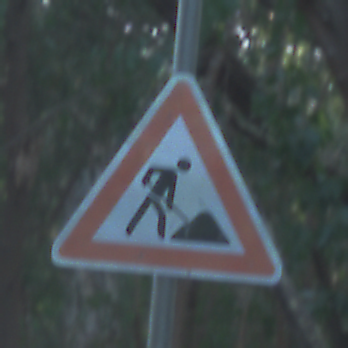
Verkehrszeichen: Arbeitsstelle
Umgebung: Outdoor, Nature
Tageszeit: MorningAfternoon
Wetter: Clear
Licht: Natural
Jahreszeit: NotSpecified
Kontrast: LowContrast